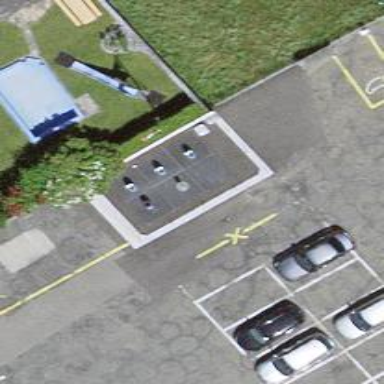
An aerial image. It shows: Recycling container at amenity designated for recycling.